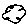
Label: cloud